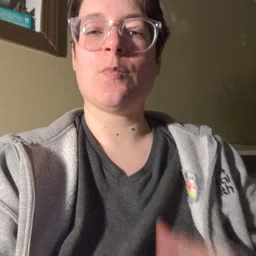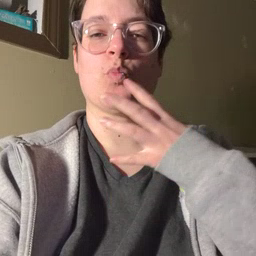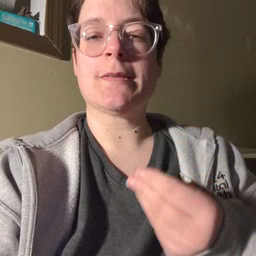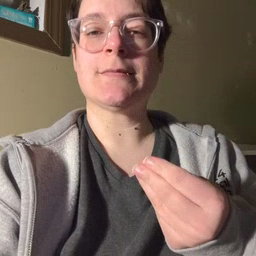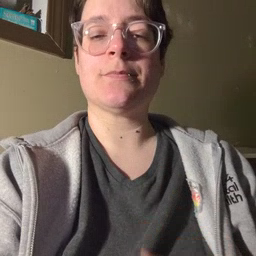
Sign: wet